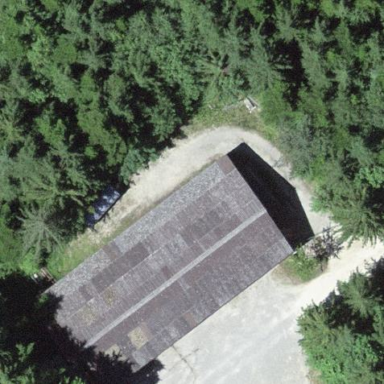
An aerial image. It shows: Shed building.